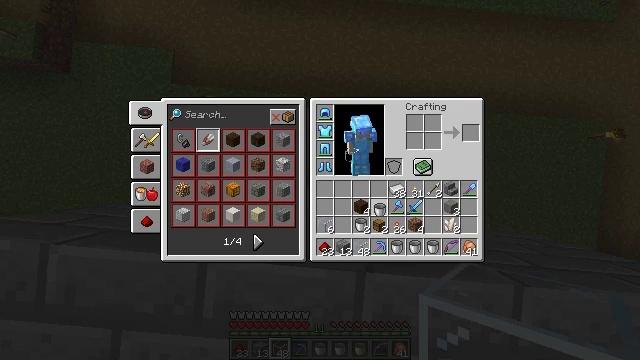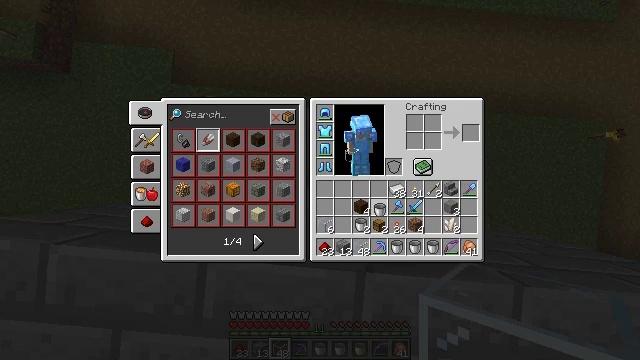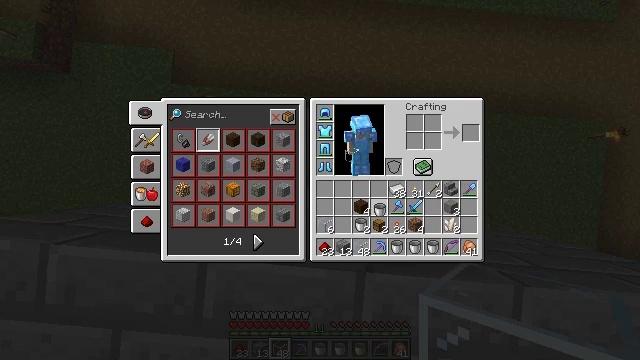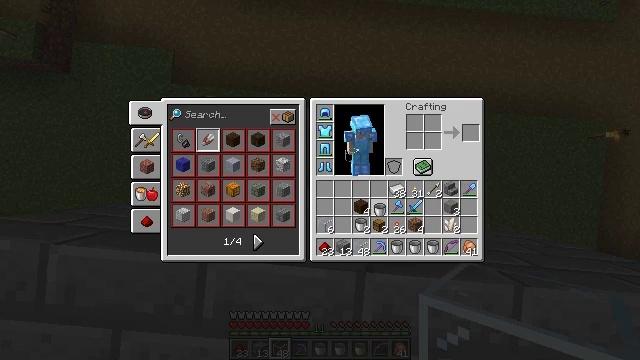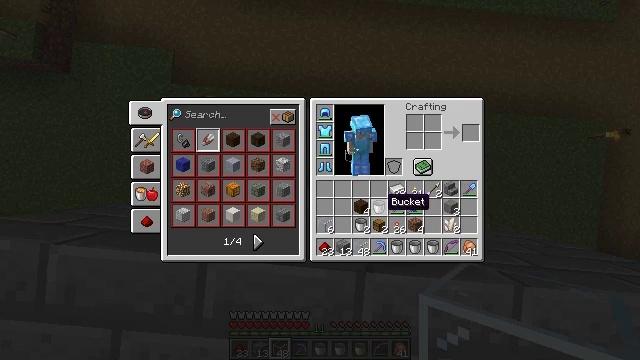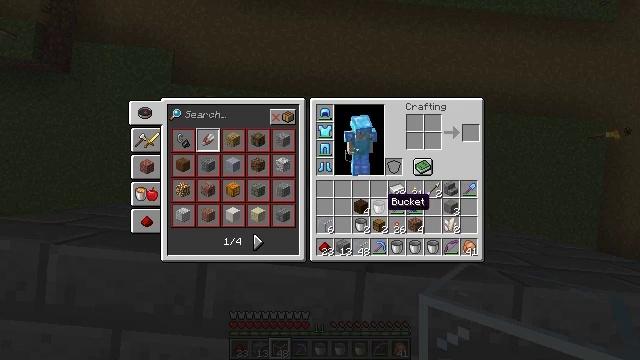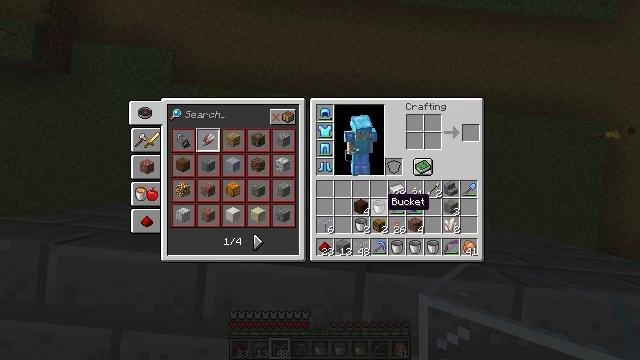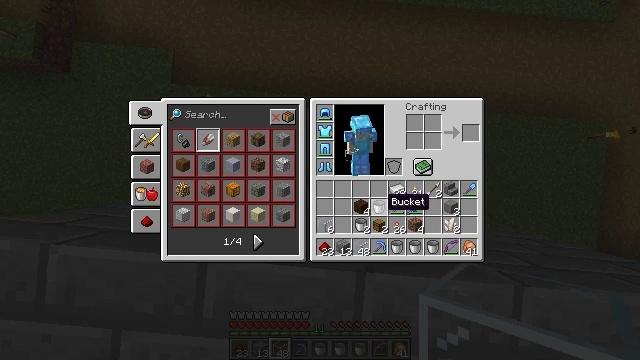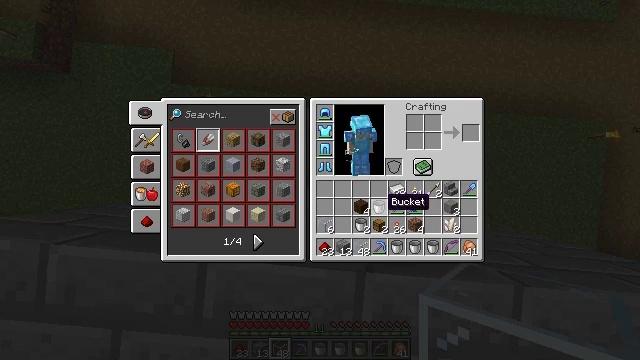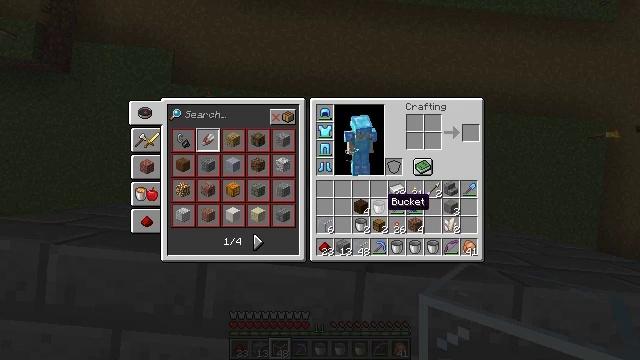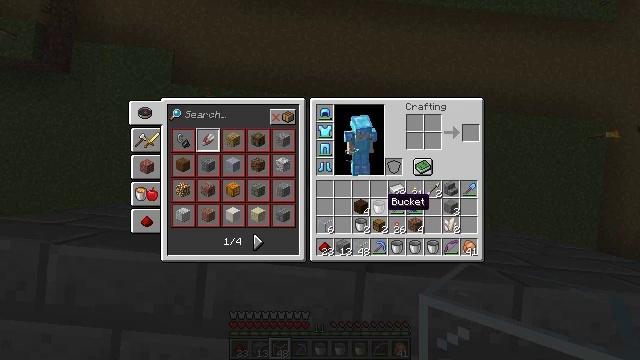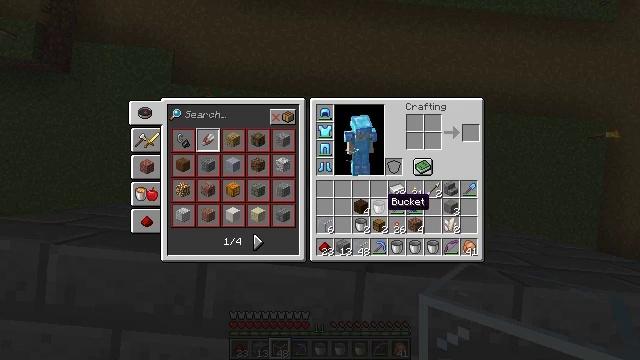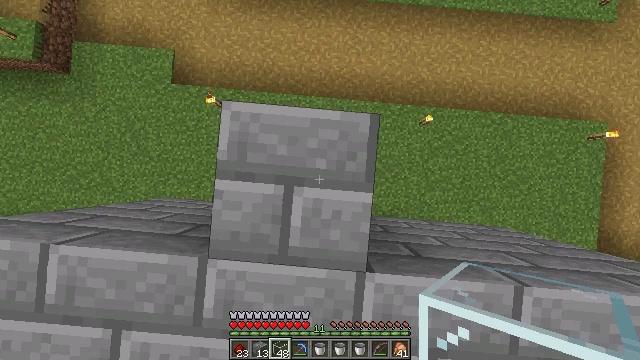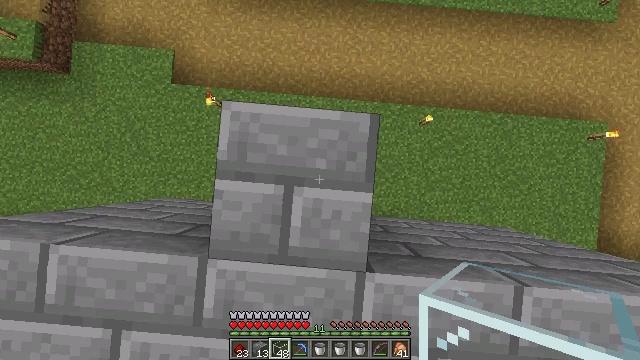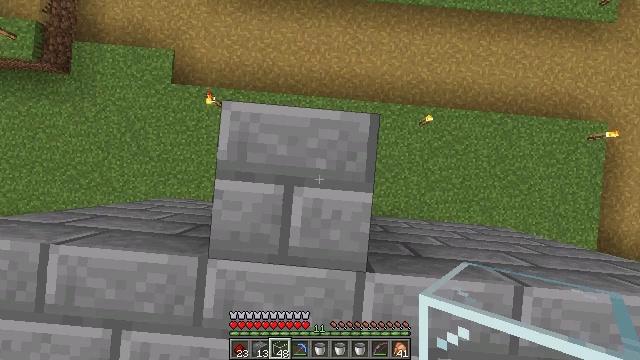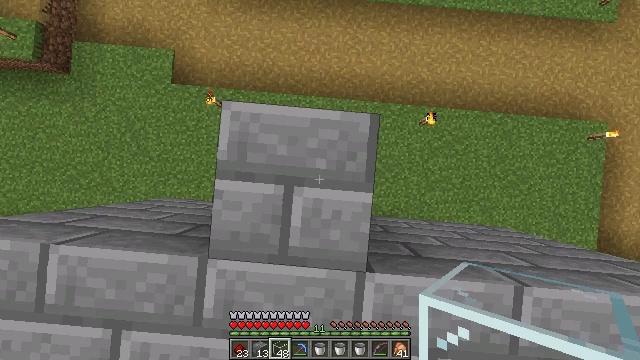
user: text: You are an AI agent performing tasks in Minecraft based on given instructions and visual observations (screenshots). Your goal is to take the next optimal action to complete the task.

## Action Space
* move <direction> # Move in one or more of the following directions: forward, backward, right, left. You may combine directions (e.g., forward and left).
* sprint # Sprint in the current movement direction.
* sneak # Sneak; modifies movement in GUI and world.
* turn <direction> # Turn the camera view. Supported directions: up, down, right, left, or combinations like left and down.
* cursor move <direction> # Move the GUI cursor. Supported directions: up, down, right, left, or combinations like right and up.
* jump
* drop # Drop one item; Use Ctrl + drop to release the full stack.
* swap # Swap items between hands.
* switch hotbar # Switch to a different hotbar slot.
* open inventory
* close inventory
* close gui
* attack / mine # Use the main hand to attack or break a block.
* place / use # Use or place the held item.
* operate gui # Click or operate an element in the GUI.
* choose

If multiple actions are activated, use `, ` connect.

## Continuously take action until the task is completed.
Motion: motion action
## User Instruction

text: Retrieve the stone bricks from an old building.
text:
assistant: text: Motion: operate gui
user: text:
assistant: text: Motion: operate gui
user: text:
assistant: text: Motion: operate gui
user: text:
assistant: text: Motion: no_op
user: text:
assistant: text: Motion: no_op
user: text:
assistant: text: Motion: no_op
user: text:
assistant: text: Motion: no_op
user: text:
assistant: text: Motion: no_op
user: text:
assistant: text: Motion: no_op
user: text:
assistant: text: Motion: no_op
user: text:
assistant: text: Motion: no_op
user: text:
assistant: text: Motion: no_op
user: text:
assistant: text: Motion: no_op
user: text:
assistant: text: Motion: no_op
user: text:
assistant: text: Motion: no_op
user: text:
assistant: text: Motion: no_op
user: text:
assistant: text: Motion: no_op
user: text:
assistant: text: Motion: no_op
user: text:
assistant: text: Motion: no_op
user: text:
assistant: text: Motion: no_op
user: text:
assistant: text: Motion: no_op
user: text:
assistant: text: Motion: no_op
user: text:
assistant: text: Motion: no_op
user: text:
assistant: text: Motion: no_op
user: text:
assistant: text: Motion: no_op
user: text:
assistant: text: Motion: no_op
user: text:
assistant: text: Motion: no_op
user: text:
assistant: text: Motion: no_op
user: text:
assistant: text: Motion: no_op
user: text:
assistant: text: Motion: no_op